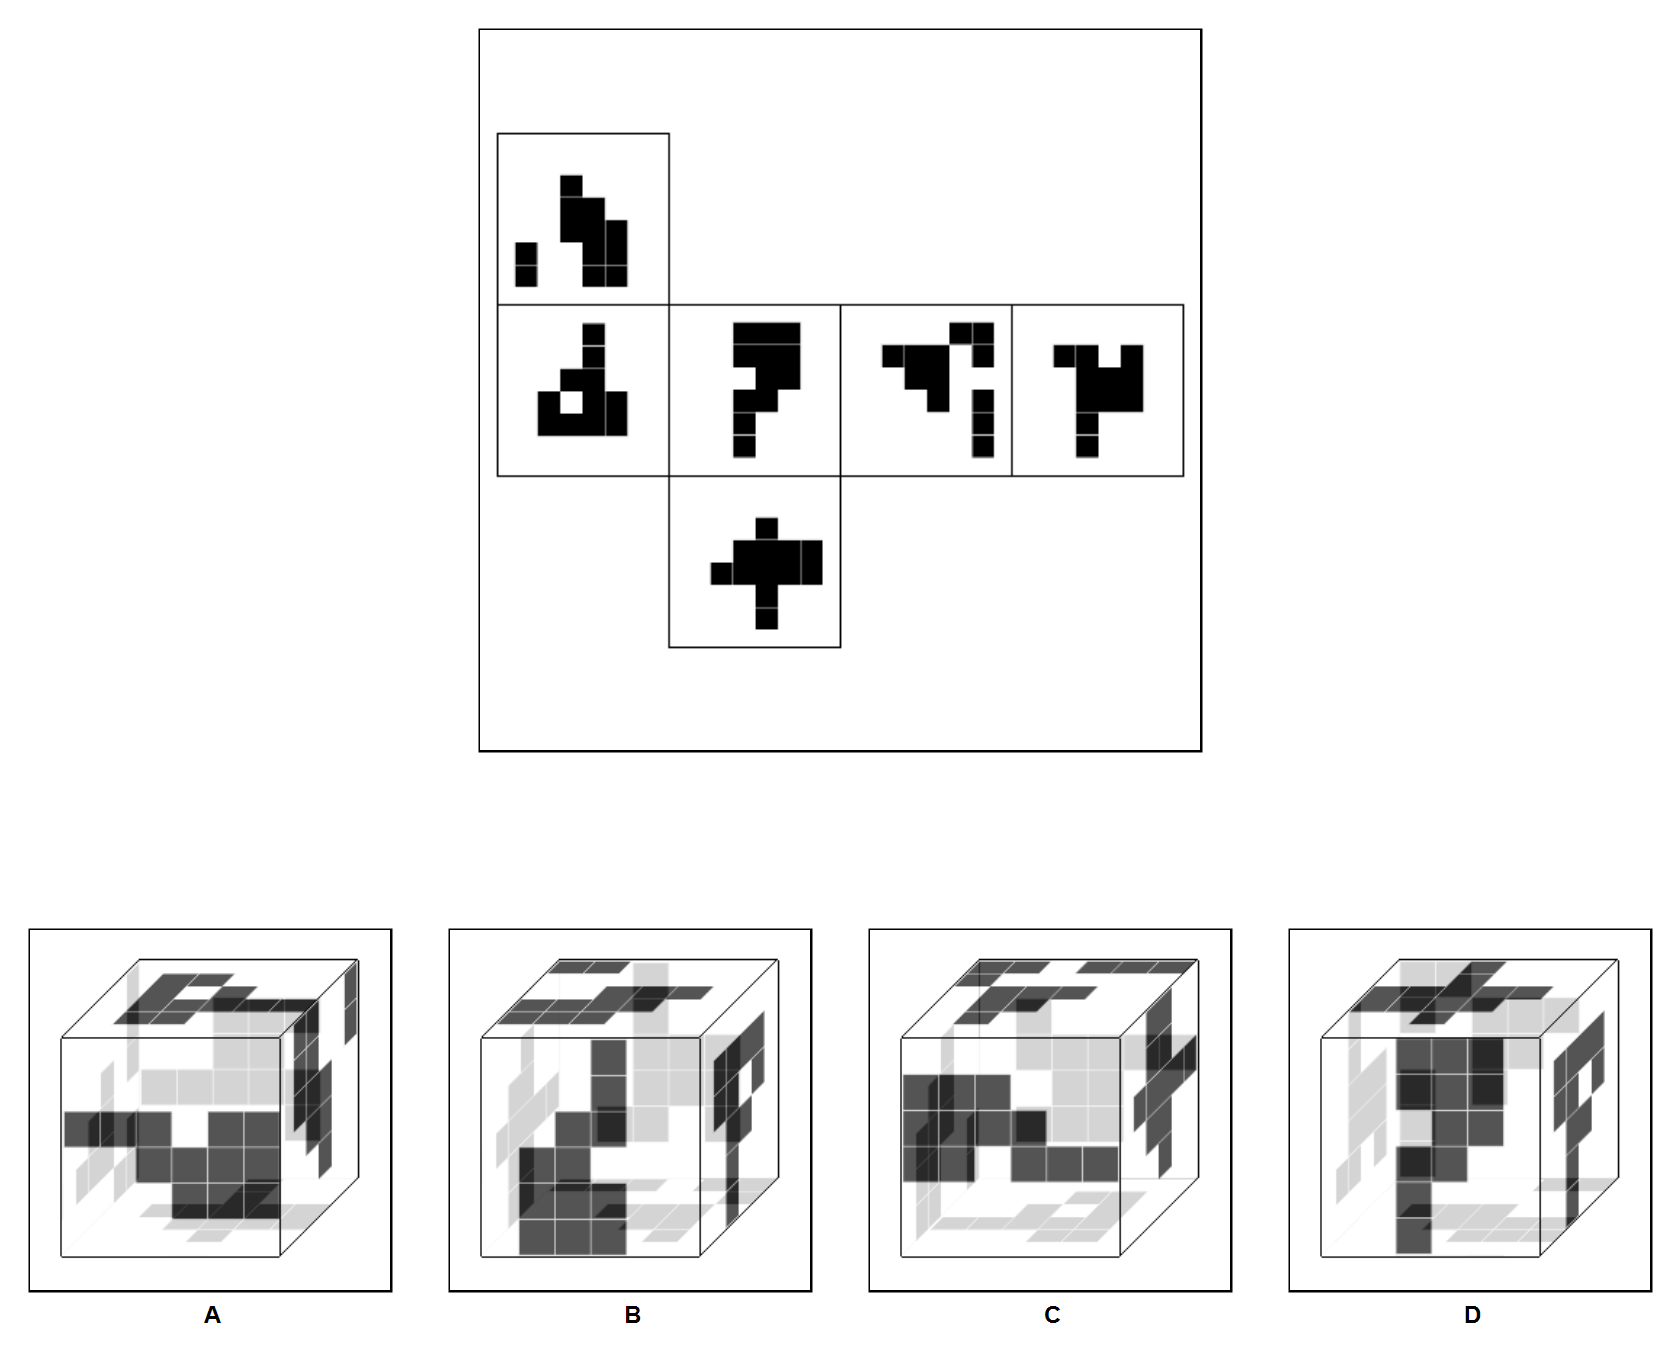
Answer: C